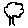
Label: tree